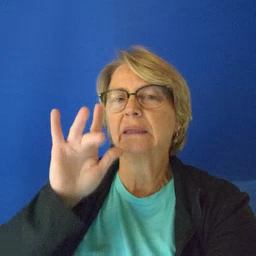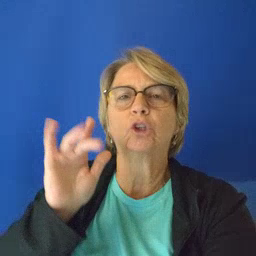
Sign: touch